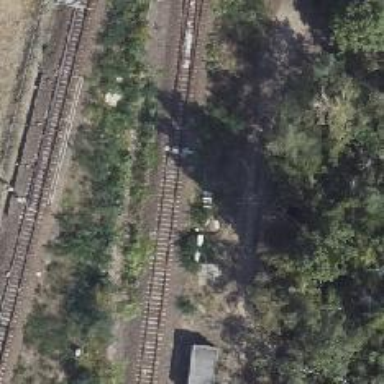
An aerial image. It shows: Railway switch with the turnout side on the right.